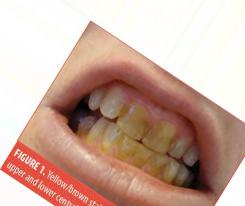
Condition: Tooth Discoloration